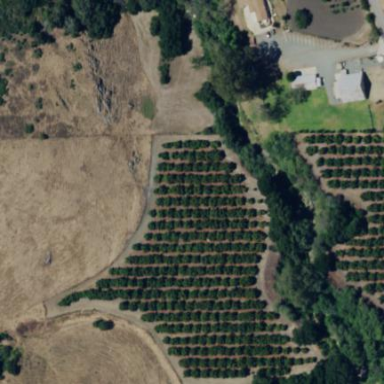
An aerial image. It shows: Orchard.